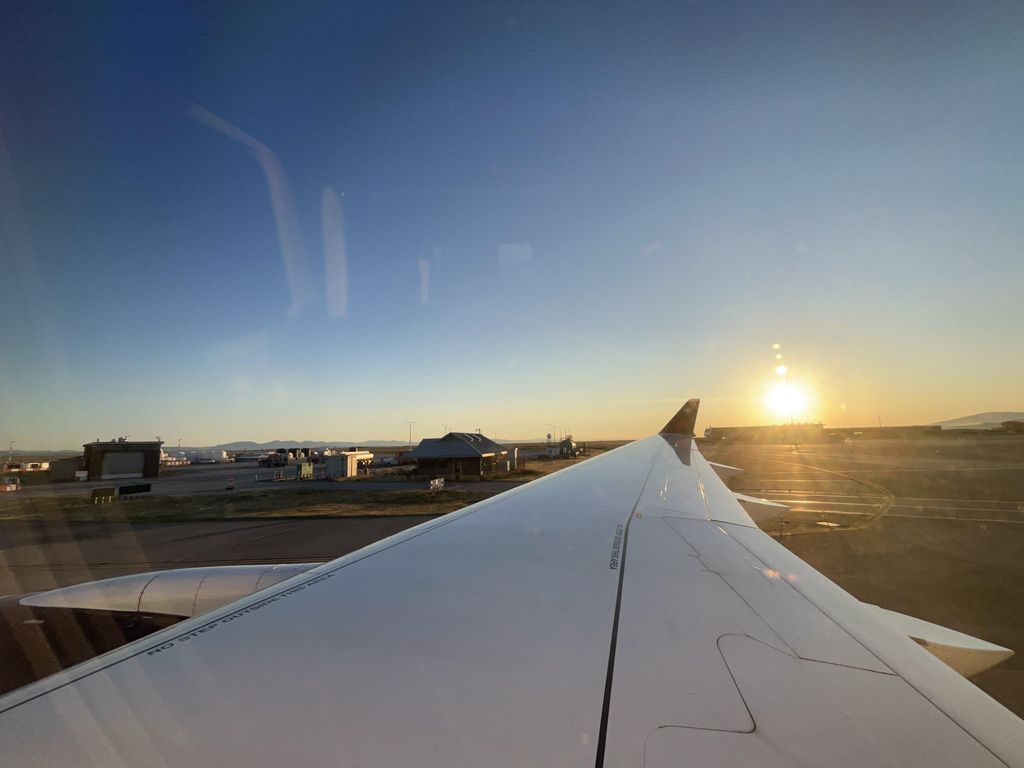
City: vancouver